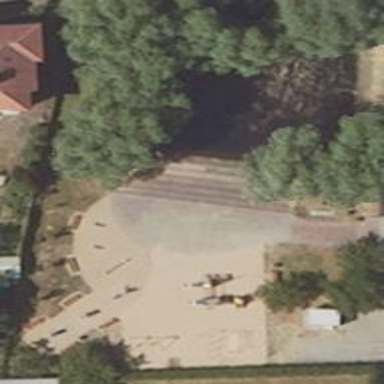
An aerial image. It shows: Playground area for leisure activities on the land.